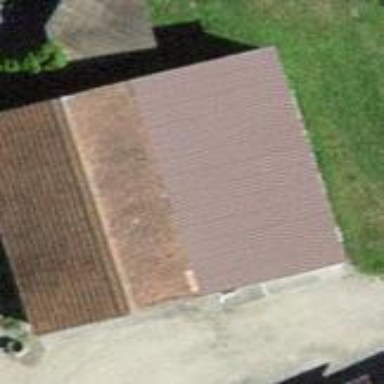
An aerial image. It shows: Barn.